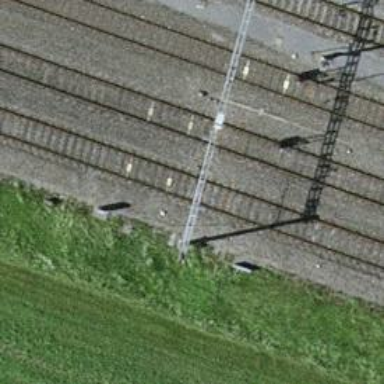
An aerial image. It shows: Railway signal.